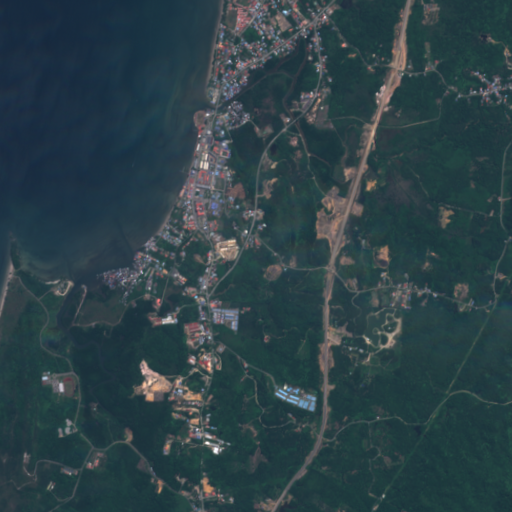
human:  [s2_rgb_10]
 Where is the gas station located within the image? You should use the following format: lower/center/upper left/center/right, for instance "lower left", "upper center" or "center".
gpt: The gas station is located in the upper center of the image.
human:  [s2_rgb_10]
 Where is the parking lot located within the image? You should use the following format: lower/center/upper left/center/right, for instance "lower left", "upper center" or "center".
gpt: The parking lot is located in the upper center of the image.
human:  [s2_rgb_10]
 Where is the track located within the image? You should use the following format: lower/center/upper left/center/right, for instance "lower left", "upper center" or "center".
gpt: The track is located in the lower left of the image.
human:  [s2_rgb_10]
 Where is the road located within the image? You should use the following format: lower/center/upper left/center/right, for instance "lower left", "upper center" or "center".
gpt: There is no road in the image.